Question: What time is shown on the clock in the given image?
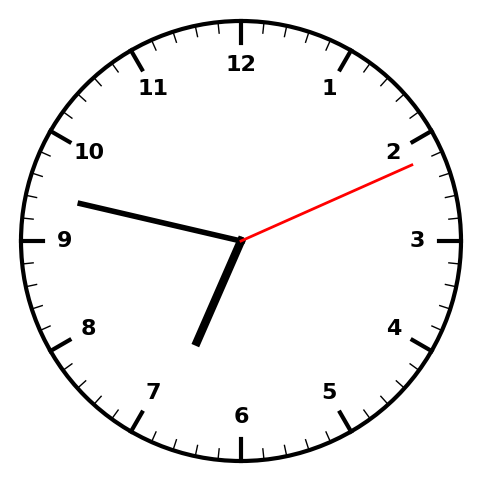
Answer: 06:47:11